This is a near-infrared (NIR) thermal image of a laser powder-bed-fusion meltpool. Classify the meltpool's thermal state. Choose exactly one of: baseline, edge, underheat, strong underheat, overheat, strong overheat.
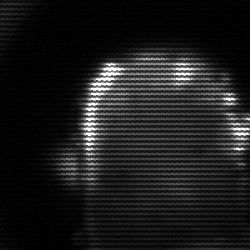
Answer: baseline